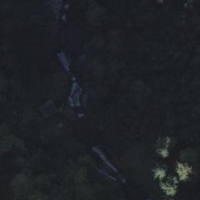
EUNIS habitat code: 43
Species observed at this site:
Corvus corax
Oxalis acetosella